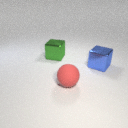
large blue metal cube in front of large green metal cube